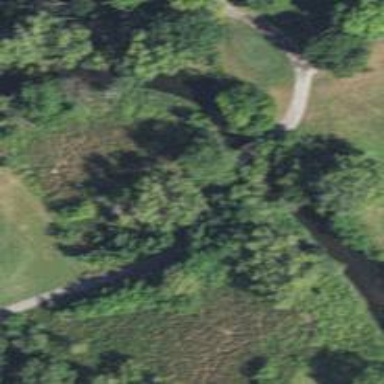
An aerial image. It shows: Track road on bridge with grade1 track type. It resembles golf cart path.